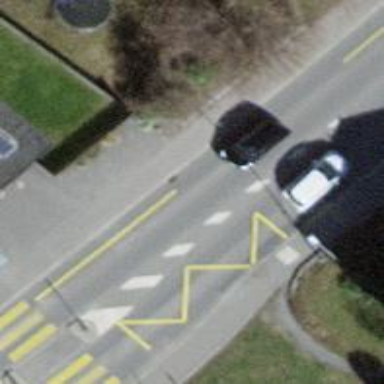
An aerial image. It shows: Public transport stop position.